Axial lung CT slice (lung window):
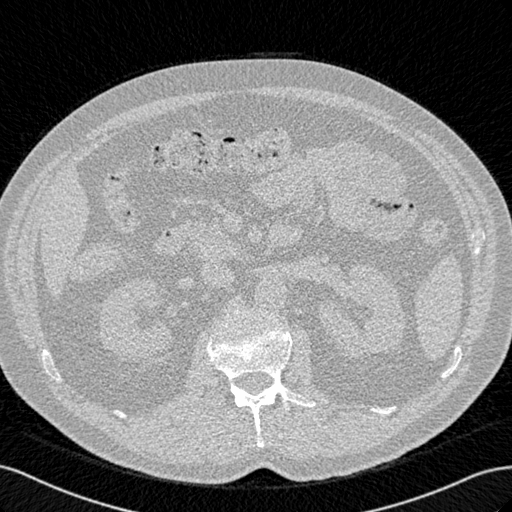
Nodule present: no